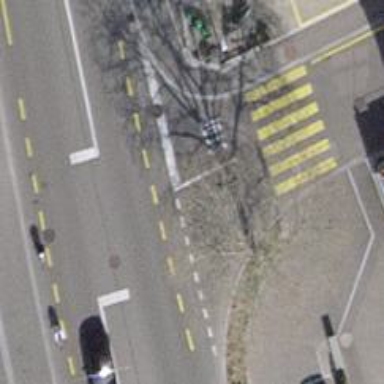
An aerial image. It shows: Road with stop sign.